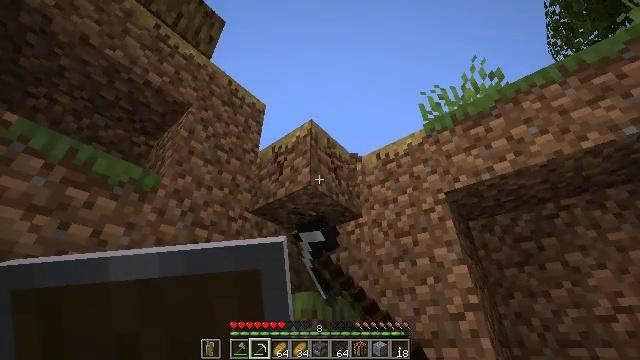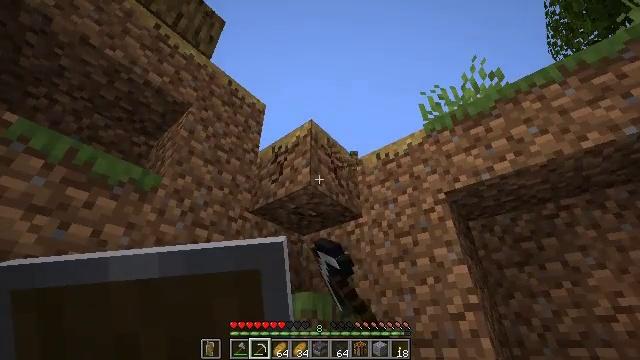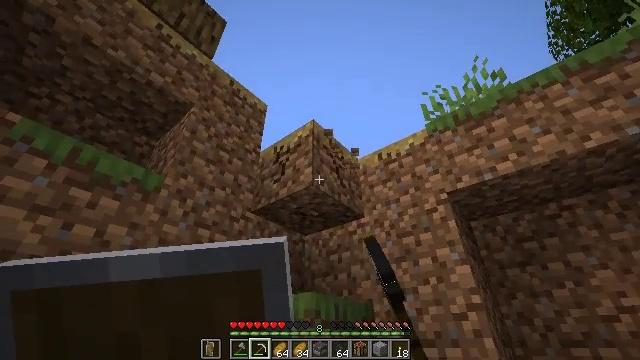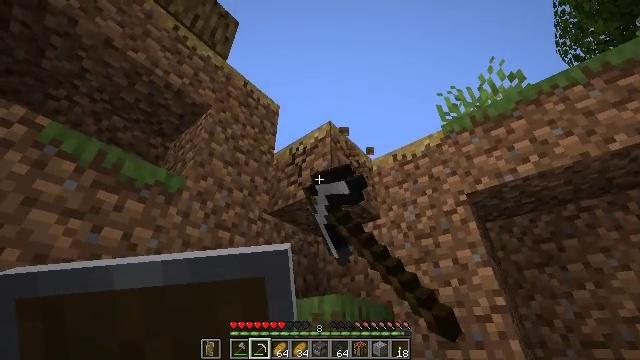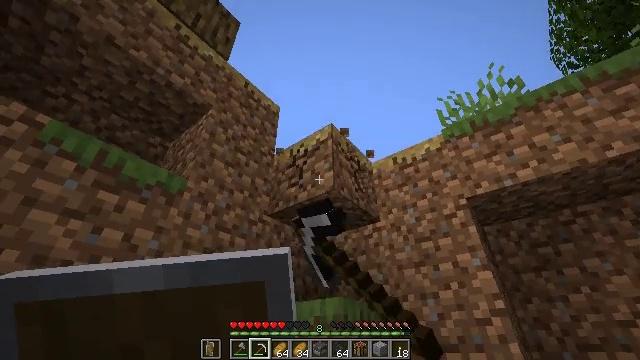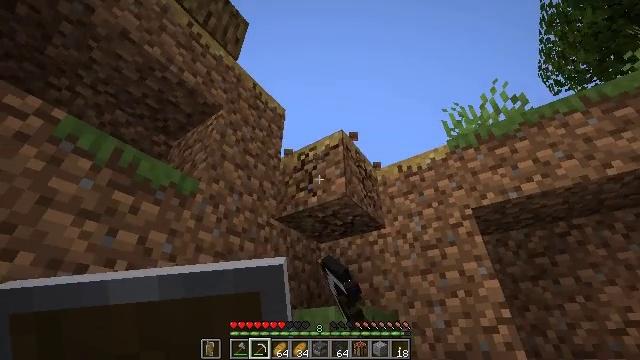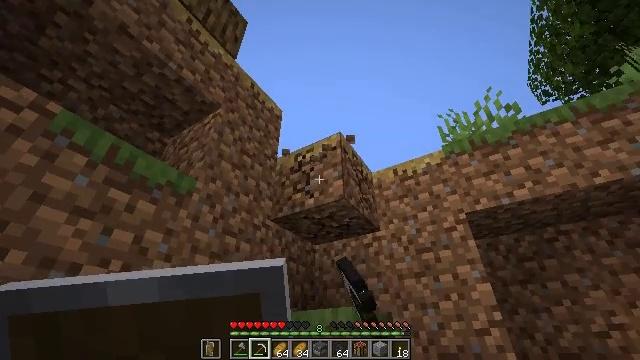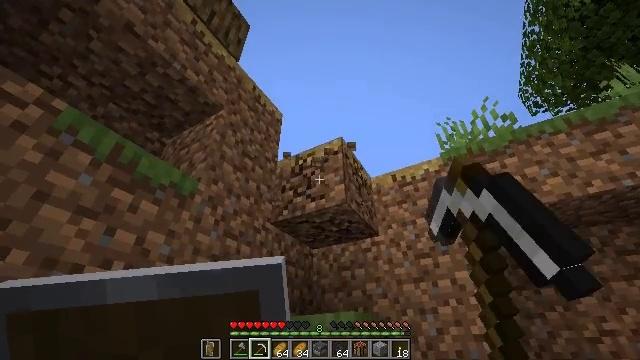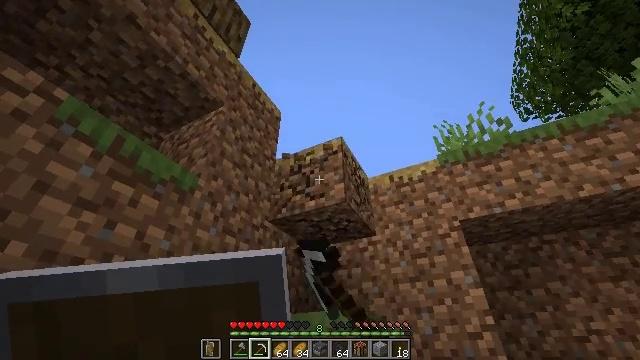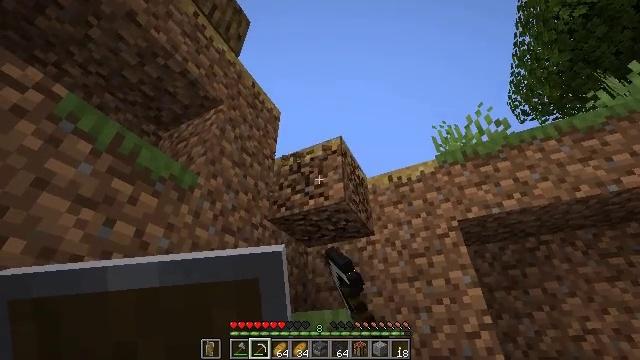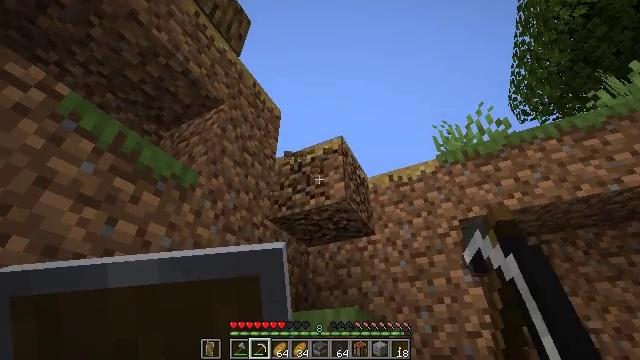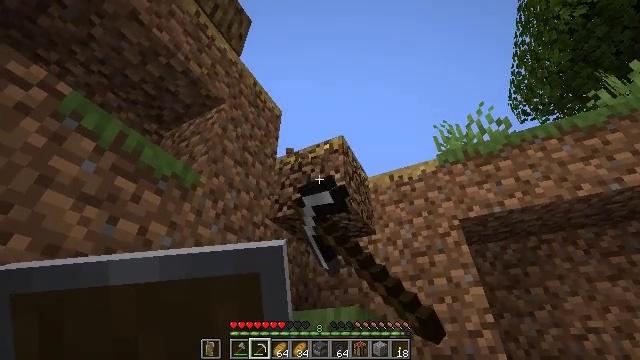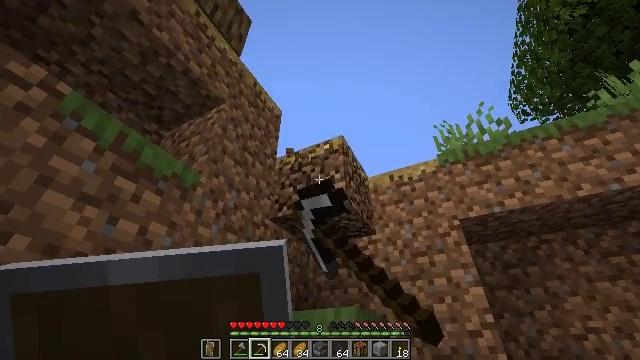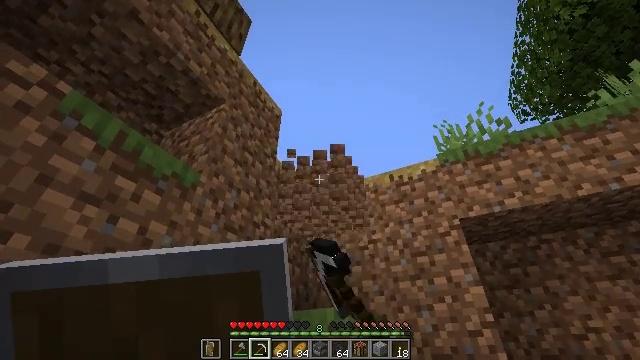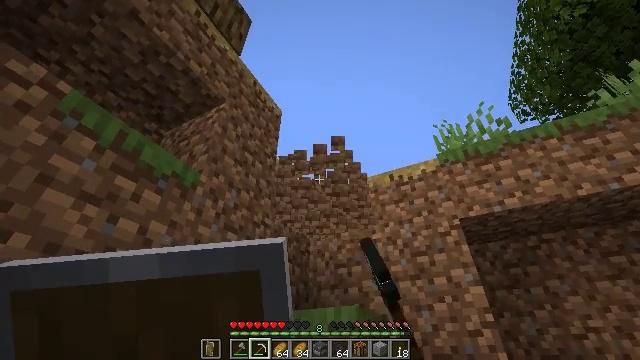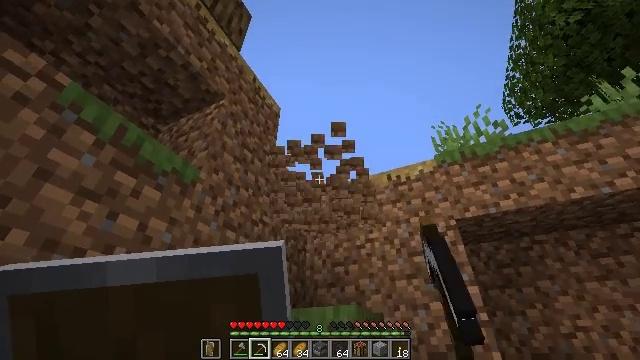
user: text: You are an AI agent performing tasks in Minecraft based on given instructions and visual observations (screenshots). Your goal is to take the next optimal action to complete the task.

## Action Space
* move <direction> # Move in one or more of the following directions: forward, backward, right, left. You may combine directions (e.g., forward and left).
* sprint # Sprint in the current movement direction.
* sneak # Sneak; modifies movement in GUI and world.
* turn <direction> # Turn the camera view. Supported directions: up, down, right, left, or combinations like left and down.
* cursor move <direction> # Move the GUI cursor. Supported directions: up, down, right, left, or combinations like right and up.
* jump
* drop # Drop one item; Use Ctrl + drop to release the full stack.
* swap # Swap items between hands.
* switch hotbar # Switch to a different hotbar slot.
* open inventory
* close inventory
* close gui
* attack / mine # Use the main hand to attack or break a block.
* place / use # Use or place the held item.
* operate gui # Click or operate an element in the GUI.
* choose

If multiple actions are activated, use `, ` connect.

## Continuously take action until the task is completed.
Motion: motion action
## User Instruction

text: Reclaim the grass path segment.
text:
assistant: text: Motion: attack / mine
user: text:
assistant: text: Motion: move left, attack / mine
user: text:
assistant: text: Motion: move left, attack / mine
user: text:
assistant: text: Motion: move left, turn right, attack / mine
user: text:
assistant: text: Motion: move left, turn right, attack / mine
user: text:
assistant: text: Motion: turn right, attack / mine
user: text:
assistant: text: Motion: turn right, attack / mine
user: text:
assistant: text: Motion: turn right, attack / mine
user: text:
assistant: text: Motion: attack / mine
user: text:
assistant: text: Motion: attack / mine
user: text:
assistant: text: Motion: attack / mine
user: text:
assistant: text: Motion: attack / mine
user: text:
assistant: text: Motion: attack / mine
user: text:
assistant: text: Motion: attack / mine
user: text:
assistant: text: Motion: move left, turn right, attack / mine
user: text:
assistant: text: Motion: move left, turn right and down, attack / mine
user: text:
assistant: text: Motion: move forward and move left, turn right and down, attack / mine
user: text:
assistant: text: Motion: move forward and move left, attack / mine
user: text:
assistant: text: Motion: move forward and move left, attack / mine
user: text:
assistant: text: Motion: move forward and move left, attack / mine
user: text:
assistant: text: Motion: move forward and move left, turn down, attack / mine
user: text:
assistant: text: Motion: move forward and move left, turn right and down, attack / mine, jump
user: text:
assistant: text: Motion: move forward and move left, turn right and down, attack / mine, jump
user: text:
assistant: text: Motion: move forward and move left, turn right, attack / mine, jump
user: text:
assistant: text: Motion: move forward and move left, attack / mine, jump
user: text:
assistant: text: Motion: move forward and move left, attack / mine
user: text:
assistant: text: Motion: move forward and move left, attack / mine
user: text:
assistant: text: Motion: move forward and move left, attack / mine
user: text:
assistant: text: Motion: move forward and move left, attack / mine
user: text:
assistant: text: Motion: move forward and move left, attack / mine